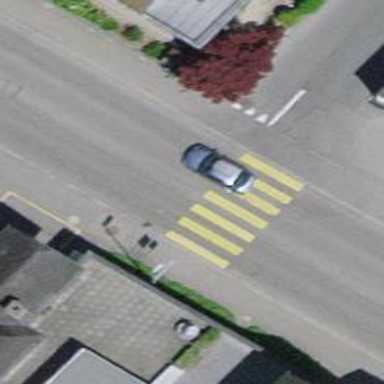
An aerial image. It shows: Uncontrolled zebra crossing on the road.